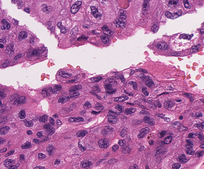
Tumor epithelial tissue: yes
Tumor-associated stroma tissue: no
Normal tissue: no